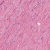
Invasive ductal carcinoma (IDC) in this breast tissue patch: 0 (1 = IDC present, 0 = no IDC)